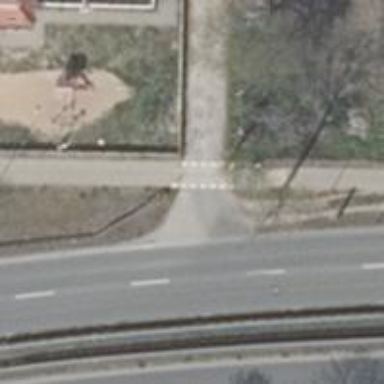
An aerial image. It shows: Unmarked road crossing.